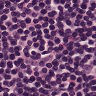
Metastatic tissue present: no